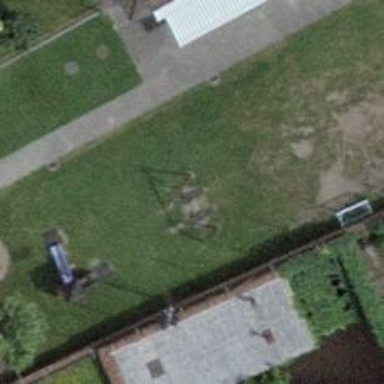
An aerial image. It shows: Playground featuring swings.